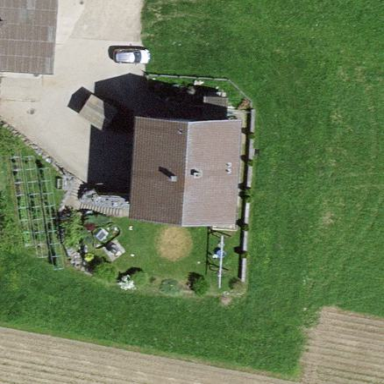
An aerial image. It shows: Simple and straightforward house.